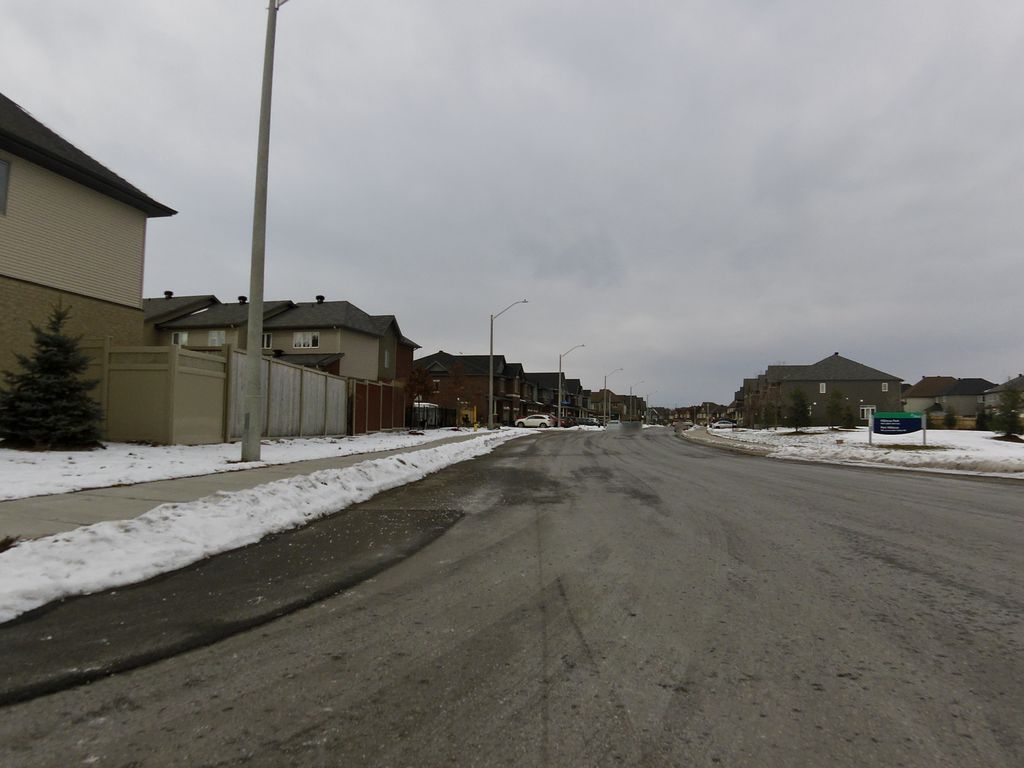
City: ottawa-gatineau